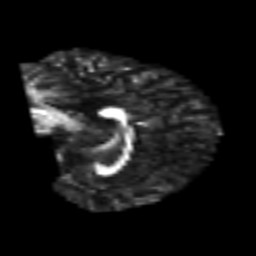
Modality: FA
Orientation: sagittal
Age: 25
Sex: male
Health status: healthy